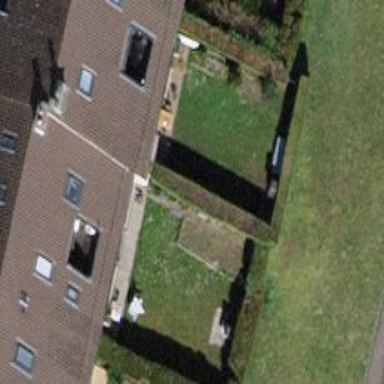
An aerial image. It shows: Garden that is leisure land.